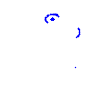
Particle: proton